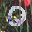
Label: 0